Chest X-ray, AP view. Patient: 58 years old, sex F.
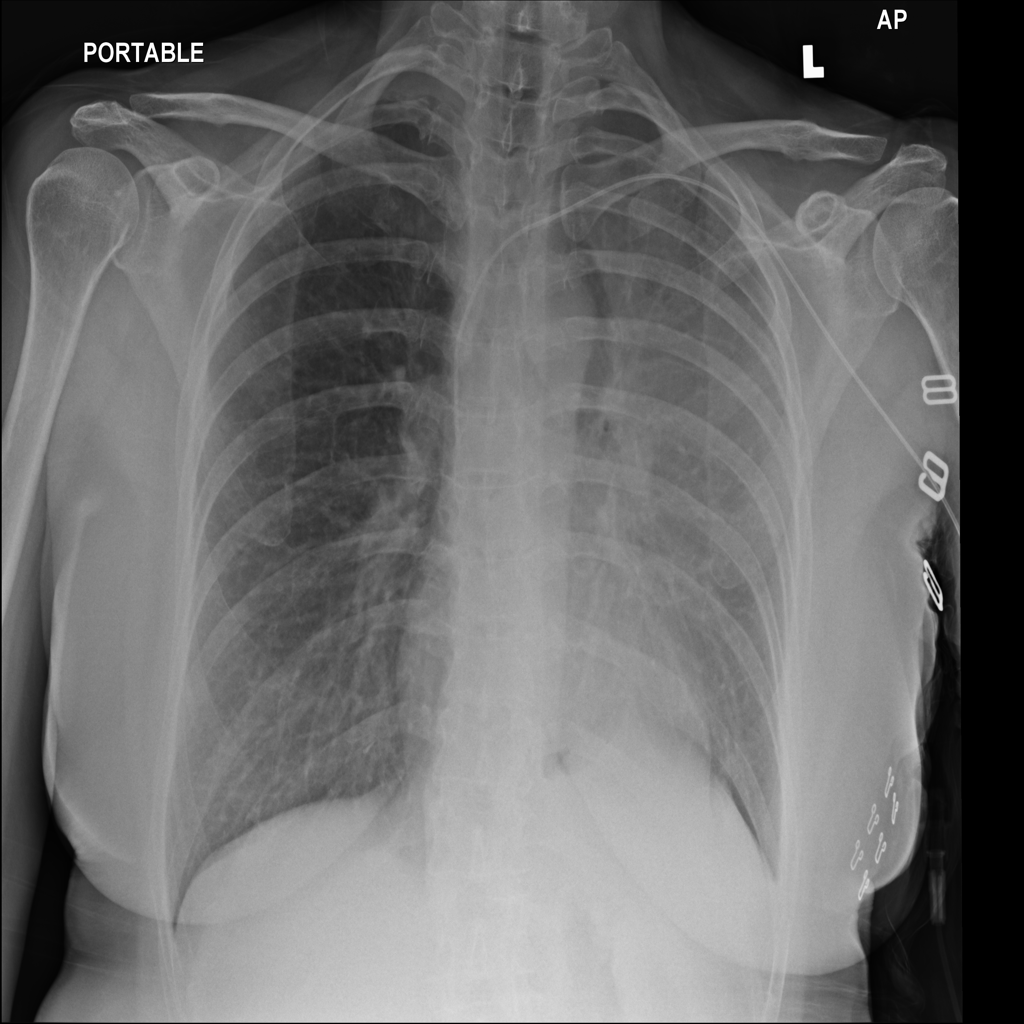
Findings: Infiltration